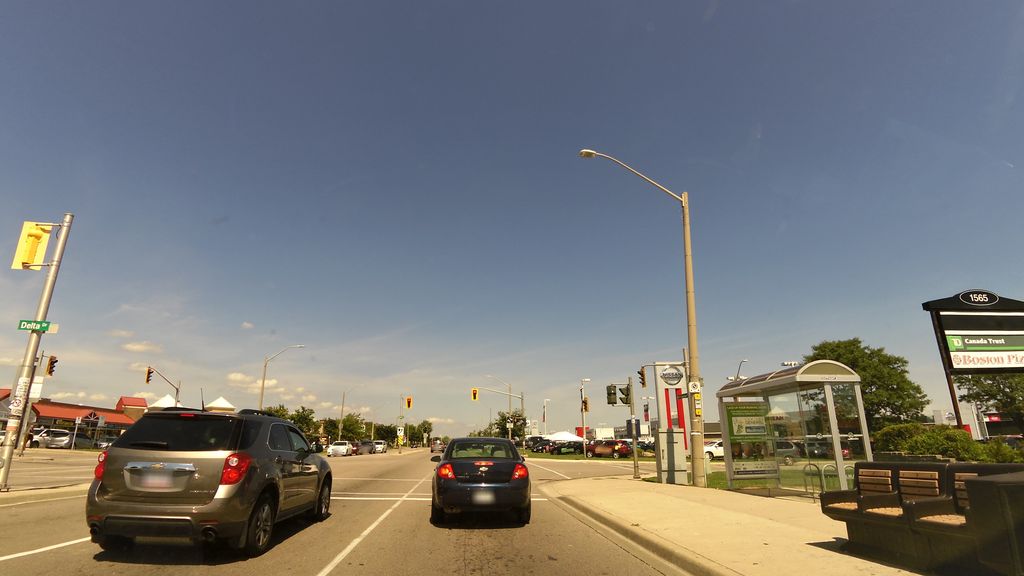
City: hamilton